Question: I I have 5 columns in select list and want to add one more counting column which counts the number of same [Locations] for each [Locations] in that column. Below is my code:
'''
SELECT [ItemTable].[Item_Number],
[ProductTable].[Product Series],
[SalesTable].[Locations],
COUNT(SalesTable.Locations),
[ItemTable].[Quantity],
[SalesTable].[Shipping Date]
FROM [ItemTable]
inner join [SalesTable] on
[ItemTable].[Sales_Doc_Num]=[SalesTable].[Sales_Doc_Num]
left join [ProductTable] on
[ItemTable].[Item_Number]=[ProductTable].[ITEMNMBR]
WHERE[SalesTable].[Shipping Date]='04/03/2020'
GROUP BY SalesTable.Locations
'''
The error is:
> Column 'Item_Number' is invalid in the select list because it is not contained in either an aggregate function or the GROUP BY clause.
I know this is a logic error but I don't know how to deal with this case. I tried to add all those columns into GROUP BY clause, there wouldn't be any error but all values in counting column is 1, which is not what I'm looking for.
I've also tried subqueries but ran into another error.
The final data I'm looking for is like:

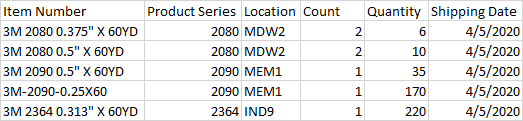
Answer: You seem to be looking for a window count rather than aggregation:
'''
SELECT [ItemTable].[Item_Number],
[ProductTable].[Product Series],
[SalesTable].[Locations],
COUNT(*) OVER(PARTITION BY SalesTable.Locations) CNT, --> here
[ItemTable].[Quantity],
[SalesTable].[Shipping Date]
FROM [ItemTable]
inner join [SalesTable] on
[ItemTable].[Sales_Doc_Num]=[SalesTable].[Sales_Doc_Num]
left join [ProductTable] on
[ItemTable].[Item_Number]=[ProductTable].[ITEMNMBR]
WHERE[SalesTable].[Shipping Date]='04/03/2020'
'''